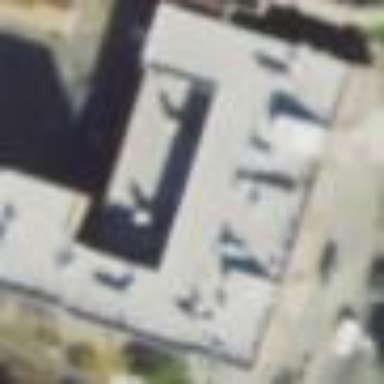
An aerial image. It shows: School building.